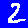
Digit: 2